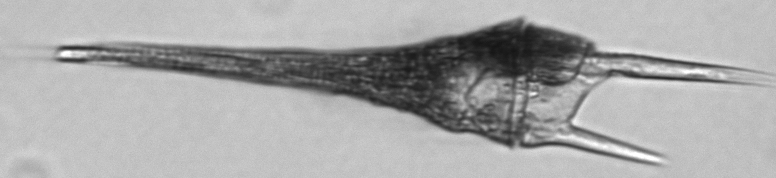
Label: Tripos_furca